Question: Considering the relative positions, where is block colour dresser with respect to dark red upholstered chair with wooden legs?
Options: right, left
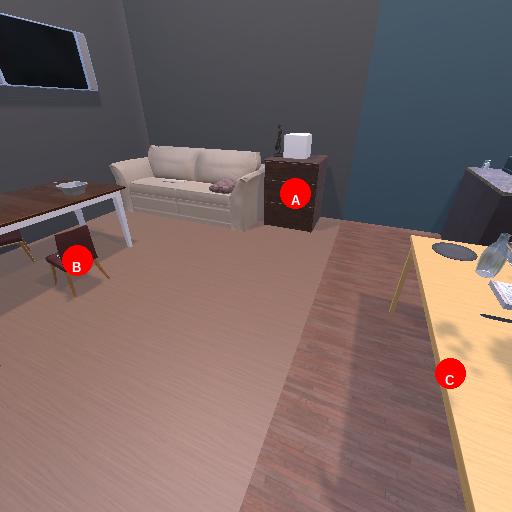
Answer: right